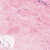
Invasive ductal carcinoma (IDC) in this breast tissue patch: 0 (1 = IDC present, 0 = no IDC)